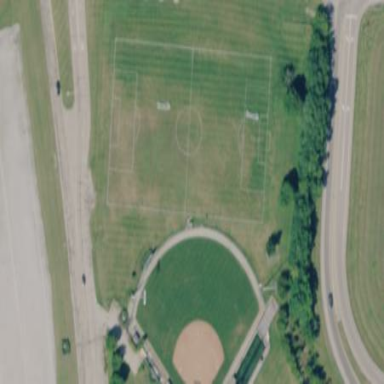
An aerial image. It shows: Soccer pitch designated for leisure and sports activities.